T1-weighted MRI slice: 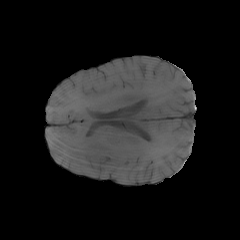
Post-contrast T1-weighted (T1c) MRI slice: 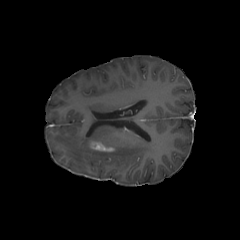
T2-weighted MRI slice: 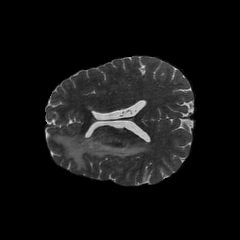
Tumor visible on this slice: yes